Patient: sex M, age 58
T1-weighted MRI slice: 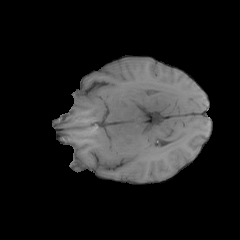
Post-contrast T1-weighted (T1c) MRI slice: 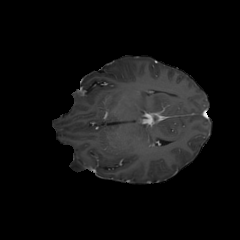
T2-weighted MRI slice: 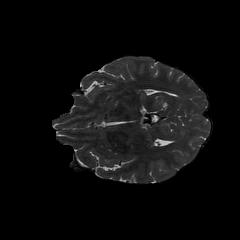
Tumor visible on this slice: no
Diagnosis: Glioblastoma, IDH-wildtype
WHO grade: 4